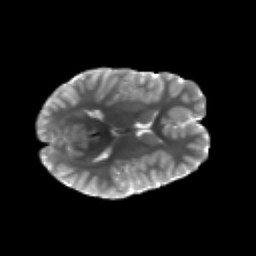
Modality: T2w
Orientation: axial
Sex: male
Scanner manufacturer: siemens
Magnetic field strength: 3 T
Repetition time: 5 s
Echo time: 0.071 s